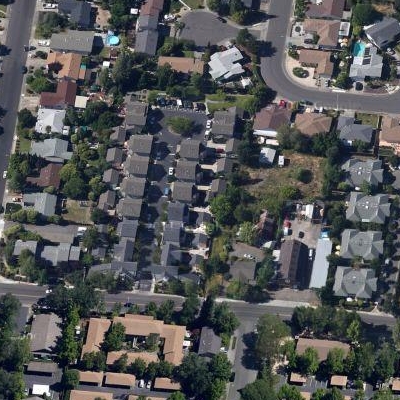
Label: fResident